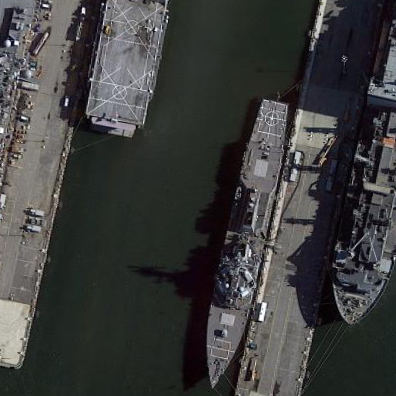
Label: destroyer